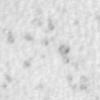
Label: no_change